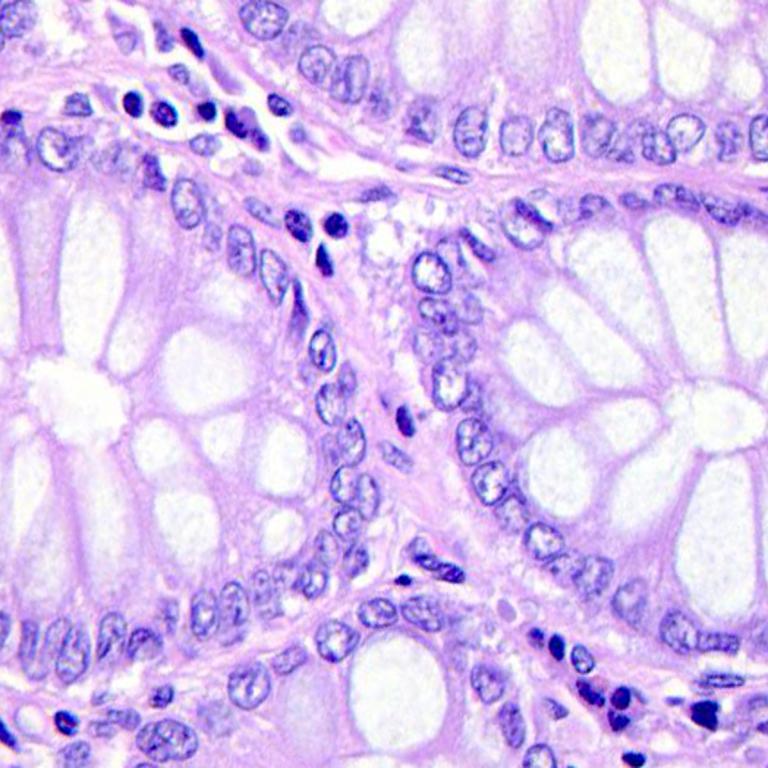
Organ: colon
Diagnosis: benign